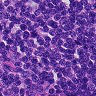
Metastatic tissue present: no